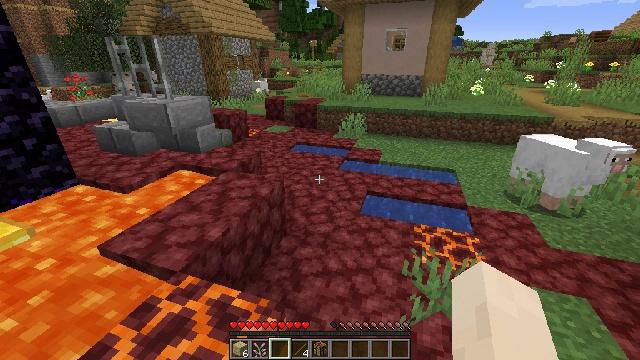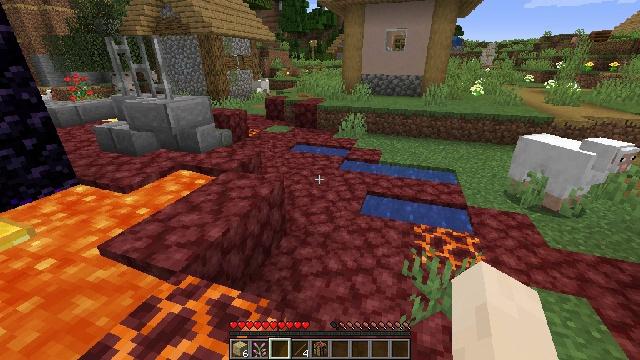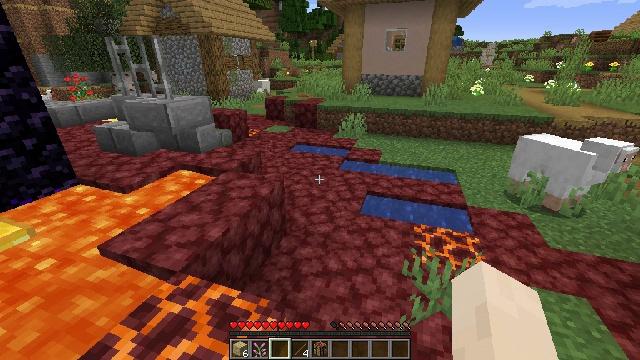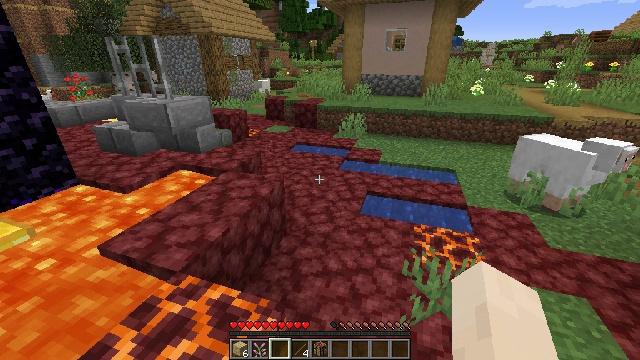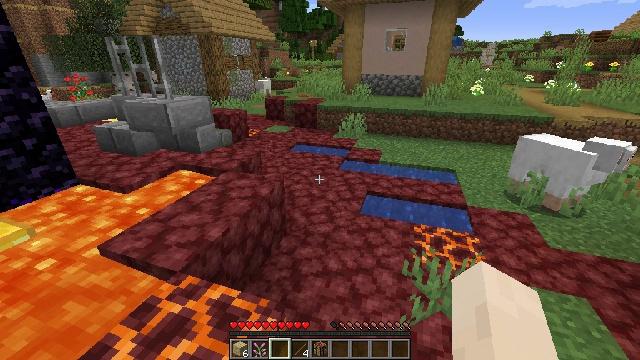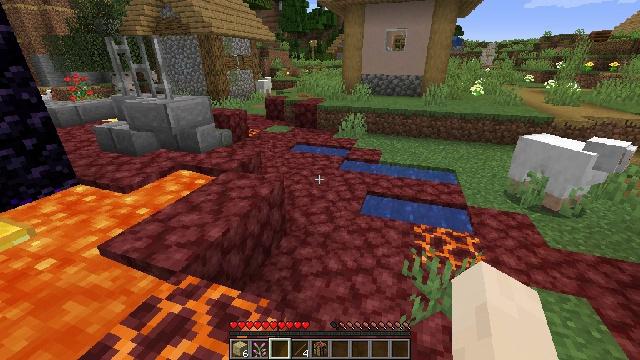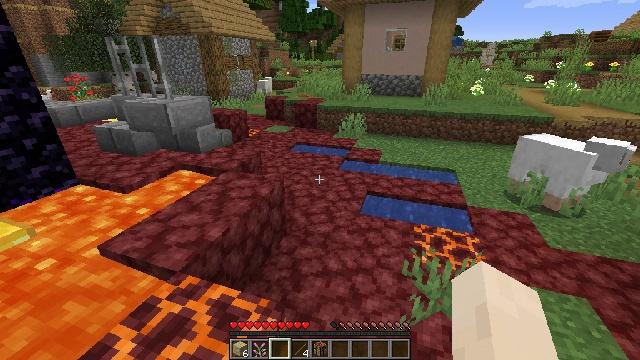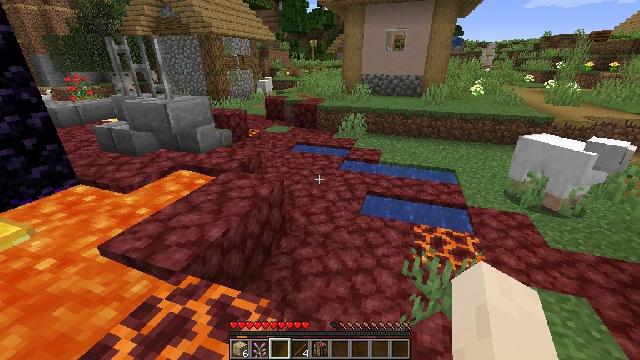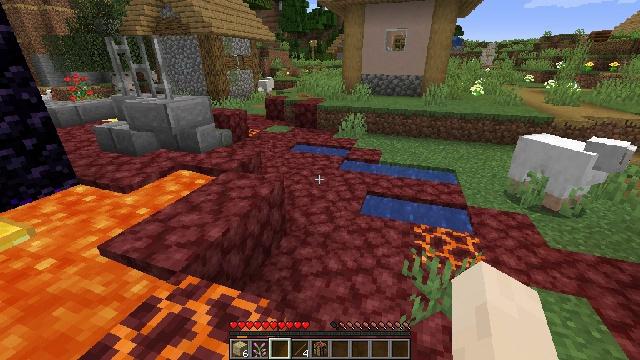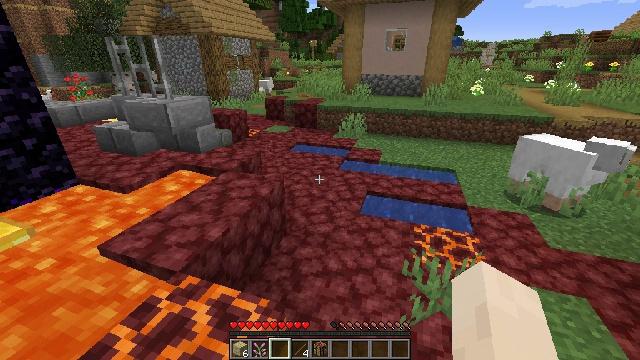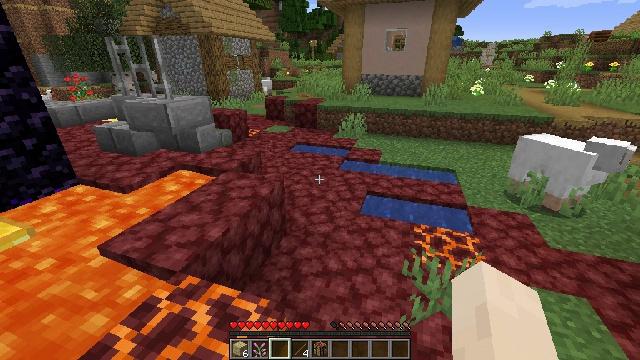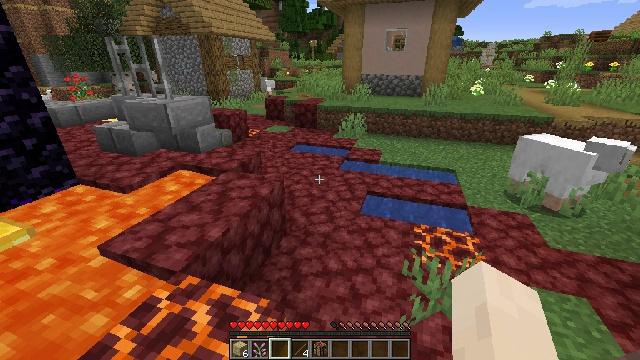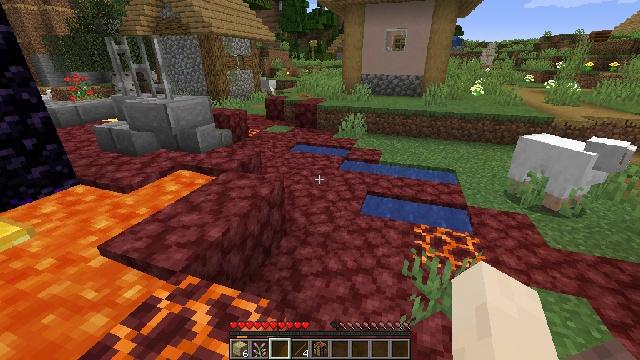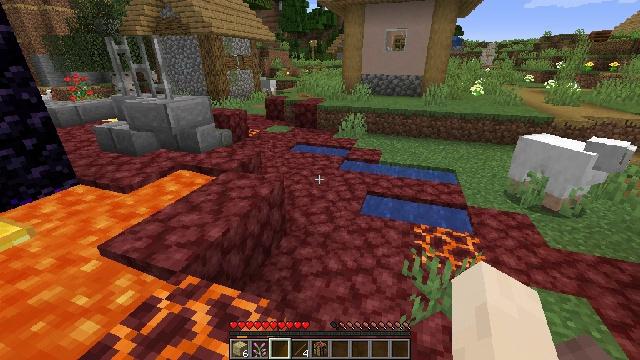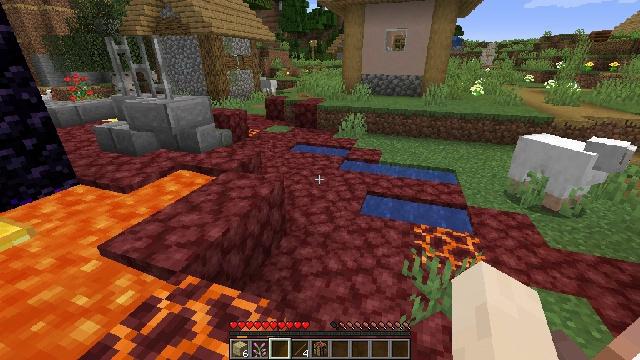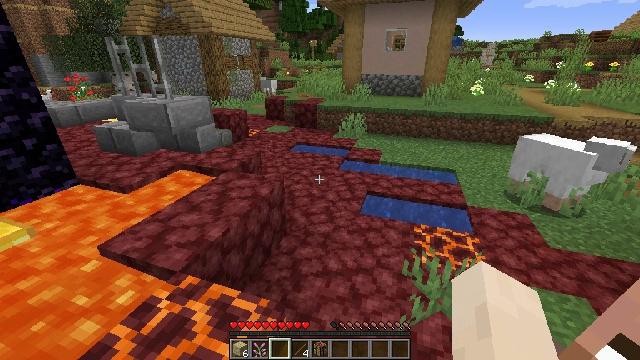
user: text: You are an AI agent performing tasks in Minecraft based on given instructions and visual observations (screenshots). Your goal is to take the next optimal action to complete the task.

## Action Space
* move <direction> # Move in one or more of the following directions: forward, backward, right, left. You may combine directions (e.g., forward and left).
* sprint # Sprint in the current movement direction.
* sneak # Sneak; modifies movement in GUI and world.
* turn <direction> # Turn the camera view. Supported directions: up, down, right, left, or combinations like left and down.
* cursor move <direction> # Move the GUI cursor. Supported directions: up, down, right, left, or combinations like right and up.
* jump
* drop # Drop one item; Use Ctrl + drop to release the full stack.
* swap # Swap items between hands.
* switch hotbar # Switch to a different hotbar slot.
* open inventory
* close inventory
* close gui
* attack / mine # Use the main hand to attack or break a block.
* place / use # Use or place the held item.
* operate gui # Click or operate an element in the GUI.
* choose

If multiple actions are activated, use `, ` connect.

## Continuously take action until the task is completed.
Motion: motion action
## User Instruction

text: Hunt animals.
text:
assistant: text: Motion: no_op
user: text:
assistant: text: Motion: no_op
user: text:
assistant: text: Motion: no_op
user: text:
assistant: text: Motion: no_op
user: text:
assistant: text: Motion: no_op
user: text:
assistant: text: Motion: no_op
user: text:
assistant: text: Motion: no_op
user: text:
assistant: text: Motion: no_op
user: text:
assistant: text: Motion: no_op
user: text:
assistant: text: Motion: no_op
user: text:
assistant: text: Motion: no_op
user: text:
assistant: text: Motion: no_op
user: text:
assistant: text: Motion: no_op
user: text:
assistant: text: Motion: no_op
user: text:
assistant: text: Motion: no_op
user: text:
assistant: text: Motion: no_op
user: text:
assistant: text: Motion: no_op
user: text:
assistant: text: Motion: no_op
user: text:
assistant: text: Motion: no_op
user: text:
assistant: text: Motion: no_op
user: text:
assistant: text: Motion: no_op
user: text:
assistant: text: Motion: no_op
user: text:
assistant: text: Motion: no_op
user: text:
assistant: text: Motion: no_op
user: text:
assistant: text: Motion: no_op
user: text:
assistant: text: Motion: no_op
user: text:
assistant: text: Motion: no_op
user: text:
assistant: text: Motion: no_op
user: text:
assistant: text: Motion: no_op
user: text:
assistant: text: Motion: no_op